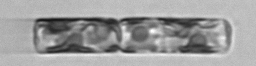
Label: Guinardia_delicatula